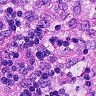
Metastatic tissue present: no